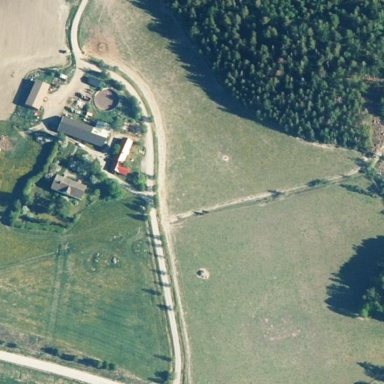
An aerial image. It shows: Farmyard area.